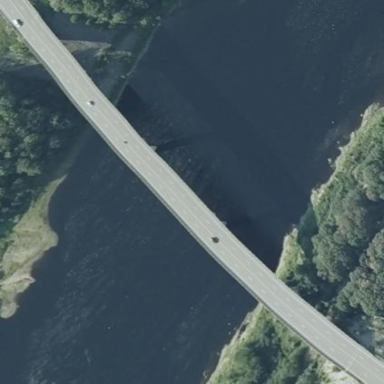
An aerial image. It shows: Man-made bridge.